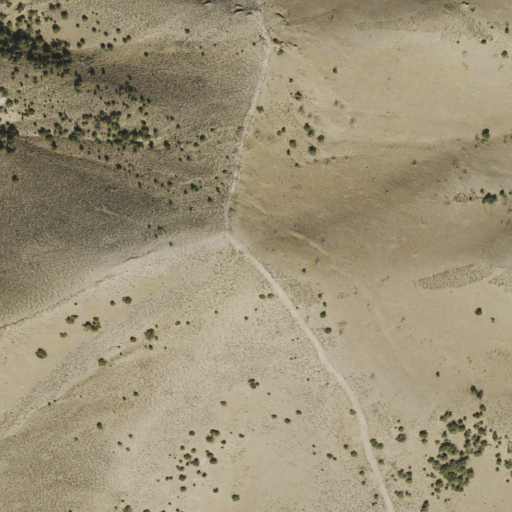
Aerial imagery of mountain in Utah named Monument Peak containing shrub and grassland